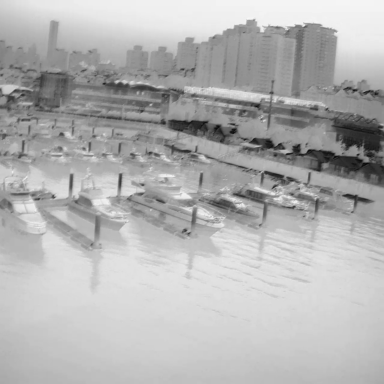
There are 14 canoes in the infrared image.